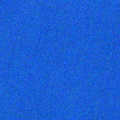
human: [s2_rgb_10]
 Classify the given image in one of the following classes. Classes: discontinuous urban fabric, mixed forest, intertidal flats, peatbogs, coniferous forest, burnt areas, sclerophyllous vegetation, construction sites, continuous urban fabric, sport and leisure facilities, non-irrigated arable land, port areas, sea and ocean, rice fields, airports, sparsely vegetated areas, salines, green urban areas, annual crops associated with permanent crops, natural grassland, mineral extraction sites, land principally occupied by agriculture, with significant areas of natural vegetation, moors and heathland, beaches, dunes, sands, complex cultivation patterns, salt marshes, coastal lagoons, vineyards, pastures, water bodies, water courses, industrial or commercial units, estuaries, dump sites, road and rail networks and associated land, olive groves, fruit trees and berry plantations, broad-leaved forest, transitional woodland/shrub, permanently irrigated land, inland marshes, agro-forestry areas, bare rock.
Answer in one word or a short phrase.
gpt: sea and ocean